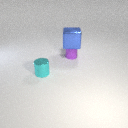
large blue metal cube above small purple rubber cylinder